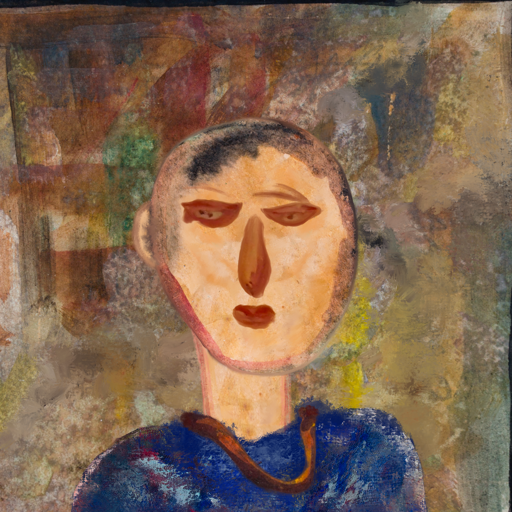
Background: Mosgoul, Head And Neck Front: Childish, Face Front: Pious_Lady, Bust: Irani, Hair Front: Blank, Head Accessory: Blank, Second Necklace: Comrade, Necklace: Blank, Baby: Blank